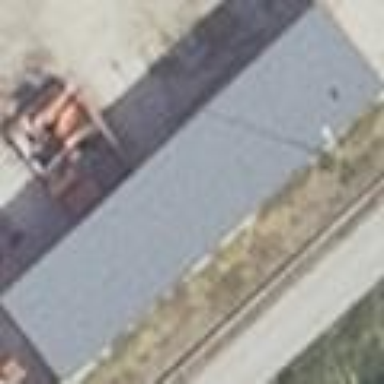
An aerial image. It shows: Service building.